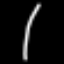
Label: line